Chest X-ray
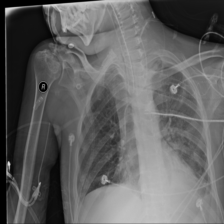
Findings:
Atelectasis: positive
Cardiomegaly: negative
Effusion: negative
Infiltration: positive
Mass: negative
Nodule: negative
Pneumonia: negative
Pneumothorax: negative
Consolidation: negative
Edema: negative
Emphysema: negative
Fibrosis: negative
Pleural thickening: negative
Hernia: negative